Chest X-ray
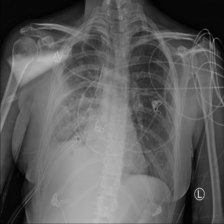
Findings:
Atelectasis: negative
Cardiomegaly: negative
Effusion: negative
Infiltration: negative
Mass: negative
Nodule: negative
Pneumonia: negative
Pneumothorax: negative
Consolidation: negative
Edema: negative
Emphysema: negative
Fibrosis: negative
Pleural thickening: negative
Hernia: negative